Question: This is the expansion diagram of a second-order Rubik's Cube. Given the initial state, you can perform 18 standard operations. Find the minimum number of steps to make the Rubik's Cube reach the restored state. The goal is to restore the cube to its original state, with green on the front face, white on the top, and yellow on the bottom, disregarding isomorphic configurations.
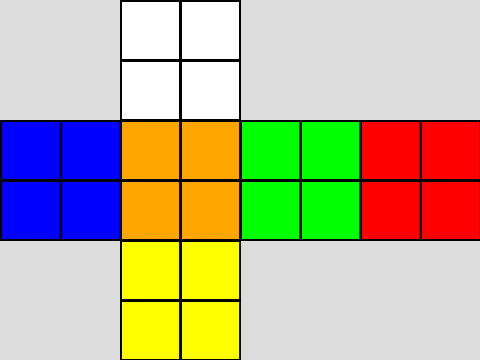
Answer: 2